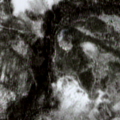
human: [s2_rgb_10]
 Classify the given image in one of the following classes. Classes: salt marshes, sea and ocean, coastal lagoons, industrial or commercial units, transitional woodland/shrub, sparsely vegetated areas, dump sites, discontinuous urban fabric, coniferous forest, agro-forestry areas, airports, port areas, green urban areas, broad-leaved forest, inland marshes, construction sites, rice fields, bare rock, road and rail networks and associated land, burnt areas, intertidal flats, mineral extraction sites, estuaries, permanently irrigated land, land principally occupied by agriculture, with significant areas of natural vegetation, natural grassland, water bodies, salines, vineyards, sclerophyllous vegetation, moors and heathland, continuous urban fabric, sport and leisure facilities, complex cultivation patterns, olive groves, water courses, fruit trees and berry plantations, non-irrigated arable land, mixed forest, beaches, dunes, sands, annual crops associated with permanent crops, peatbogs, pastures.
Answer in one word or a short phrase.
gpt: coniferous forest, transitional woodland/shrub, peatbogs